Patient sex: M
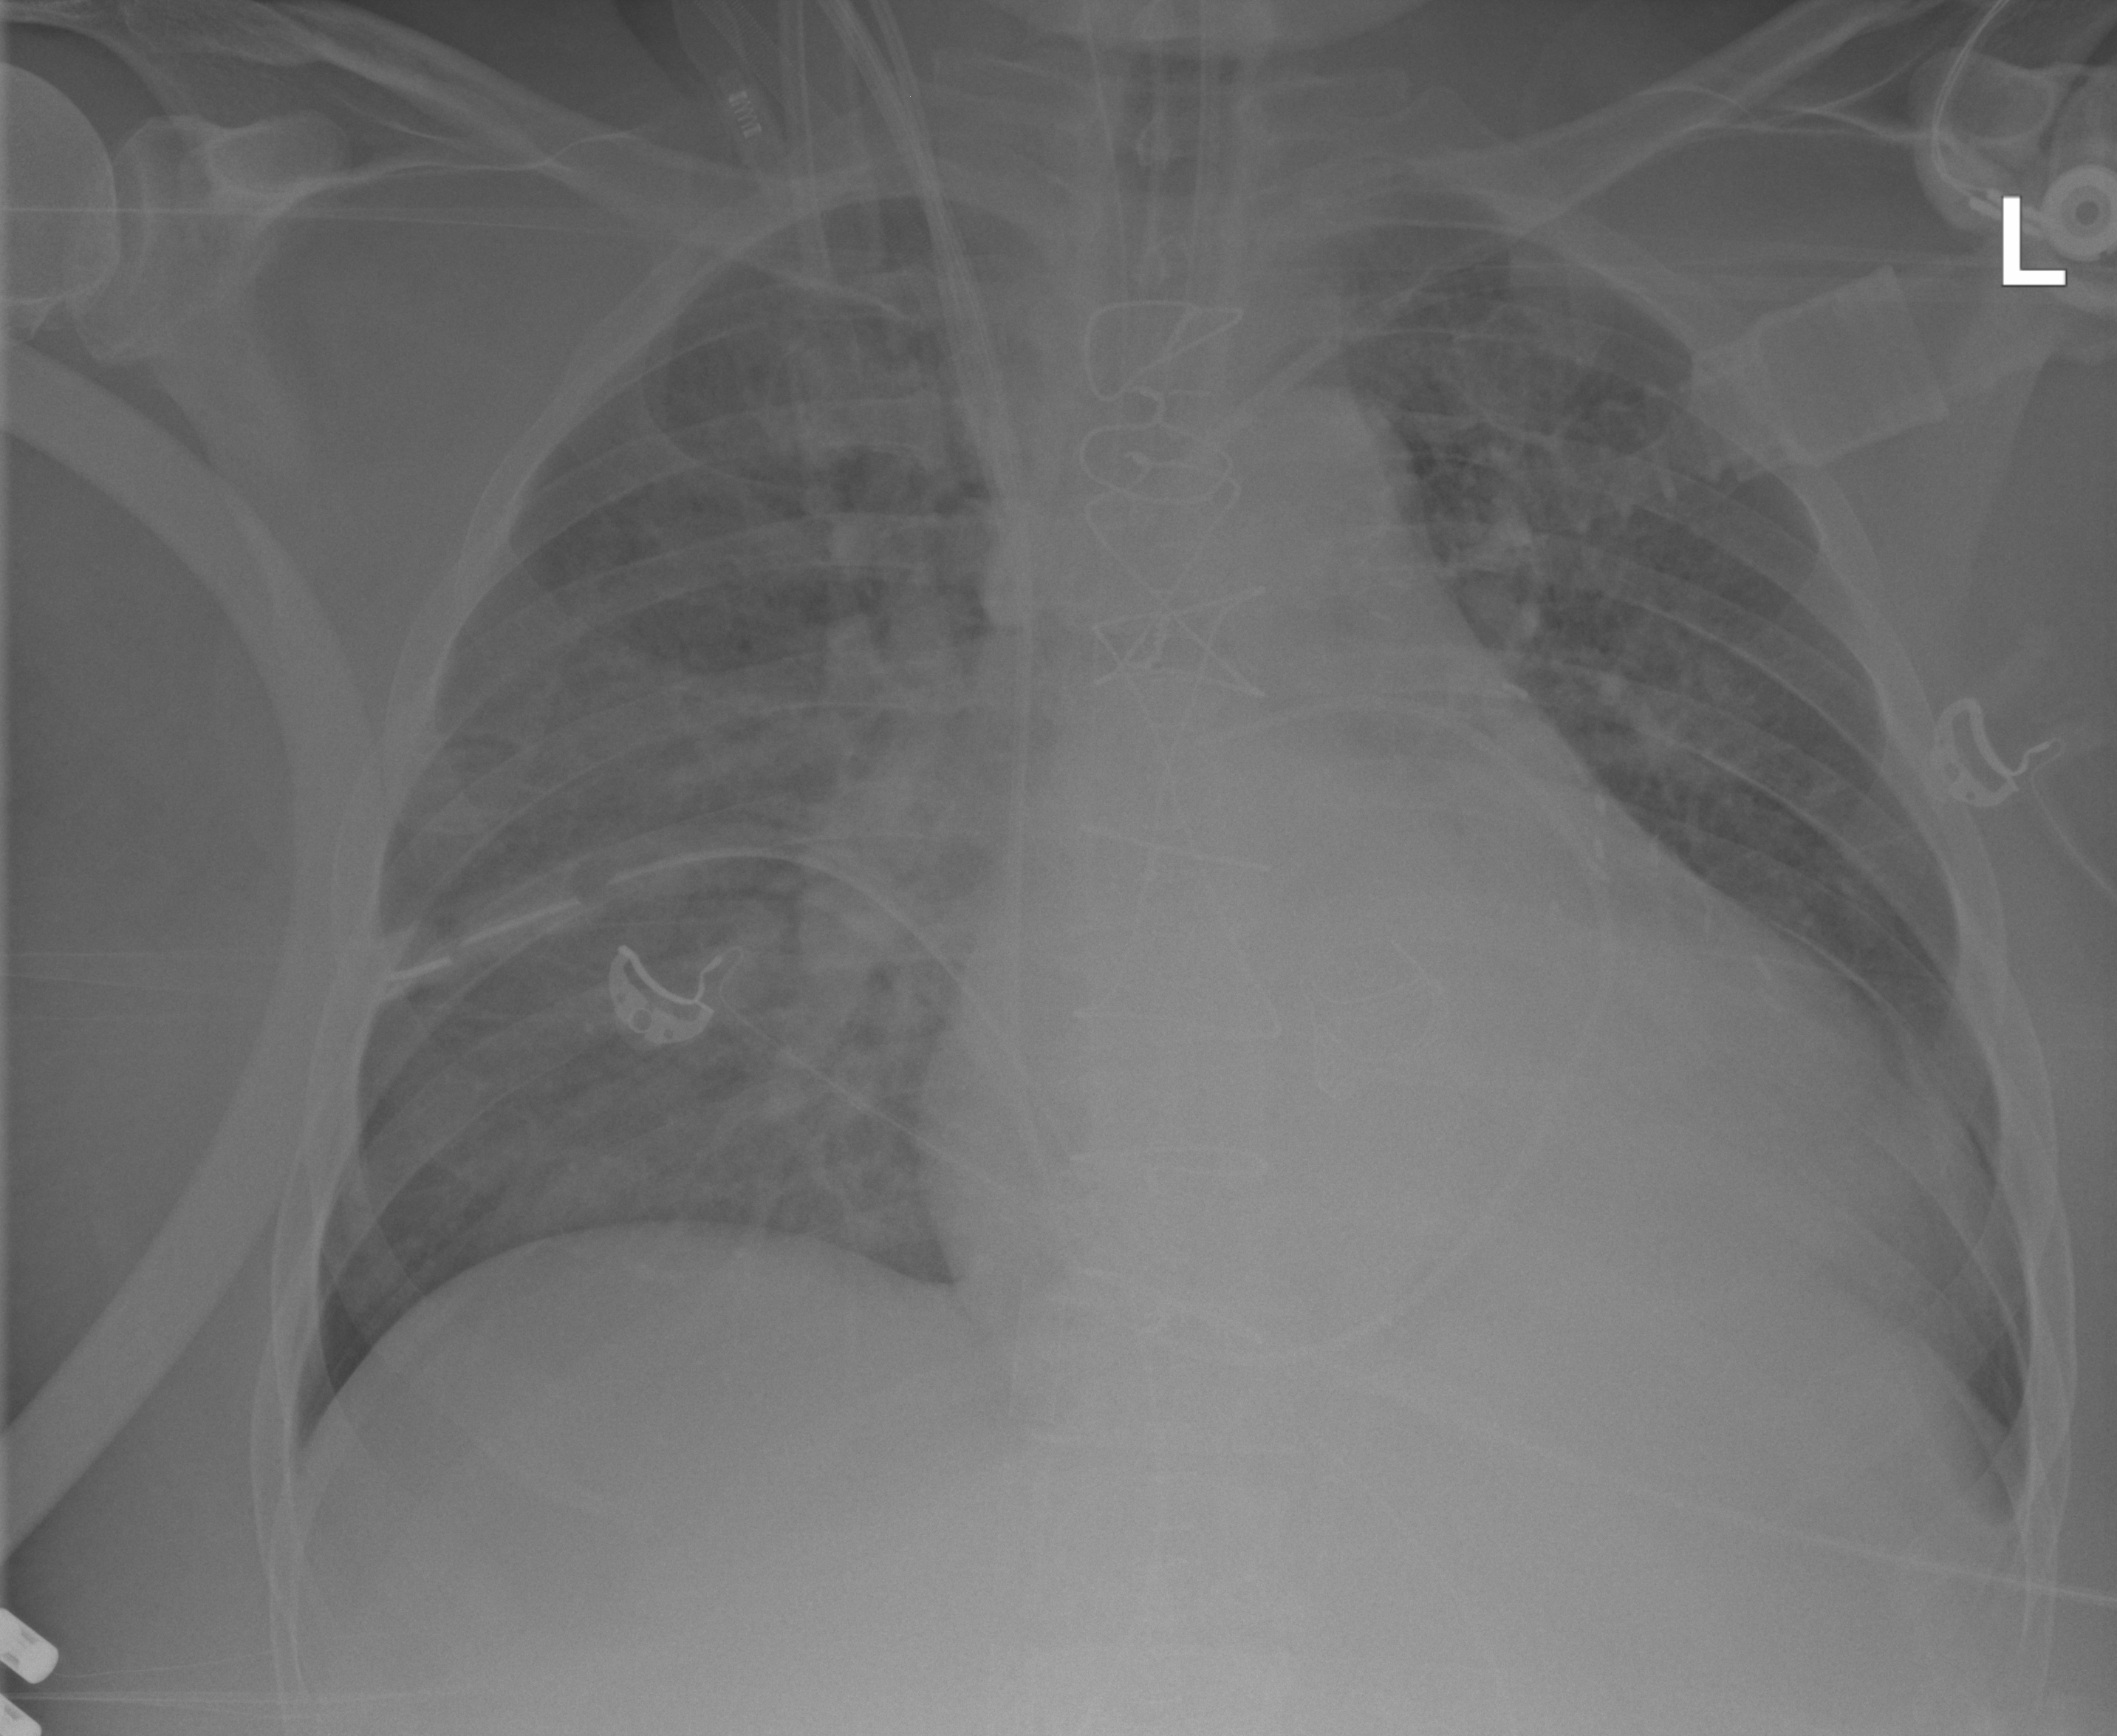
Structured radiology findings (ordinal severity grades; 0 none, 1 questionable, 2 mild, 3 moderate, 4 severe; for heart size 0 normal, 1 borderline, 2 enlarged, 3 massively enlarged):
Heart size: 2
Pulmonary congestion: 3
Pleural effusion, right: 0
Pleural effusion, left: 2
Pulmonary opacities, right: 3
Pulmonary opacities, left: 2
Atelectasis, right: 2
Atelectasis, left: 2